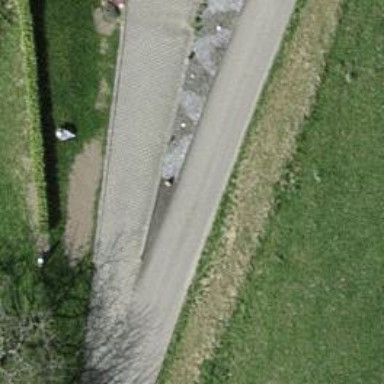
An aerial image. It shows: Unclassified road with asphalt surface.